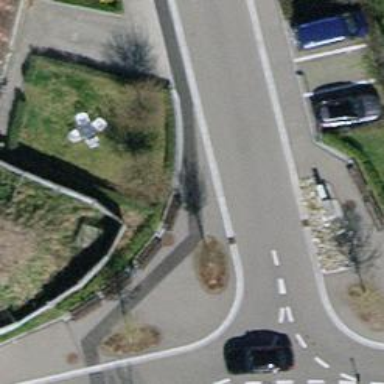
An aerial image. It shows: Bench for seating.